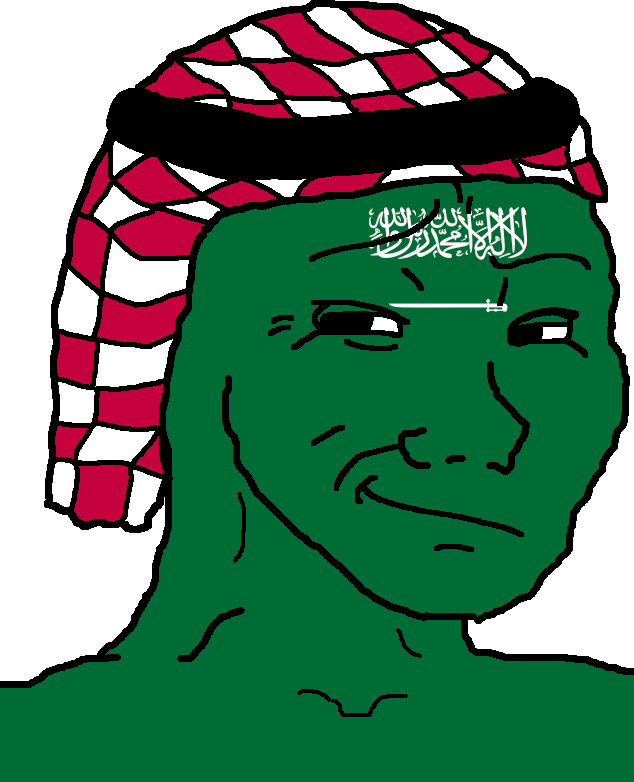
Label: 5_Smugjak